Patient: sex F, age 33
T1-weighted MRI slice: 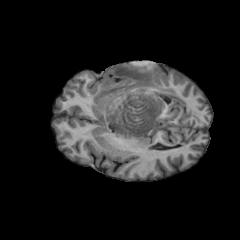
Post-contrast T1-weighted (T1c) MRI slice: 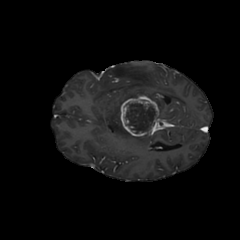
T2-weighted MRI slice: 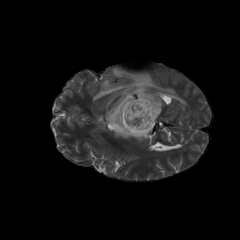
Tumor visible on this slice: yes
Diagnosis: Glioblastoma, IDH-wildtype
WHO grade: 4